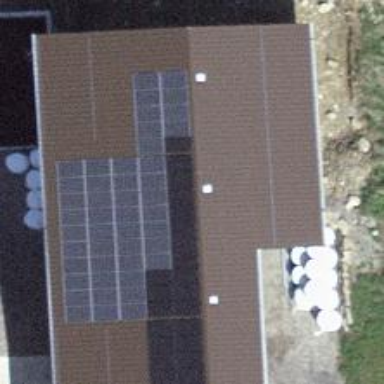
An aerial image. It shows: Solar power generator with photovoltaic panels.